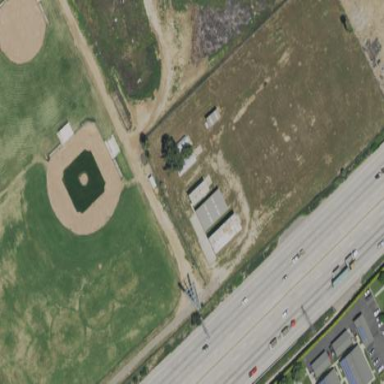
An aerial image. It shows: Baseball pitch for leisure land.